Question: Javascript - yadcf filter OnClick event don't work after:
- -

This is my javascript code:
'''
var oTable;
$(document).ready(function(){
oTable = $('#example').dataTable().yadcf([
{column_number : 0},
{column_number : 3, filter_type: "range_number_slider", filter_container_id: "external_filter_container"},
{column_number : 2, text_data_delimiter: ",", filter_type: "auto_complete"},
{column_number : 1, text_data_delimiter: ",", filter_type: "auto_complete"},
{column_number : 4, column_data_type: "html", html_data_type: "text", filter_default_label: "Select tag", filter_type: "auto_complete"}]);
$(".label.lightblue" ).on( "click", function() {
yadcf.exFilterColumn(oTable, [[4, $(this).text()]]);
});
$(".label4.lightblue4" ).on( "click", function() {
yadcf.exFilterColumn(oTable, [[4, $(this).text()]]);
});
$(".label2.lightblue2" ).on( "click", function() {
yadcf.exFilterColumn(oTable, [[2, $(this).text()]]);
});
});
'''
Live example on jsfiddle: <URL>
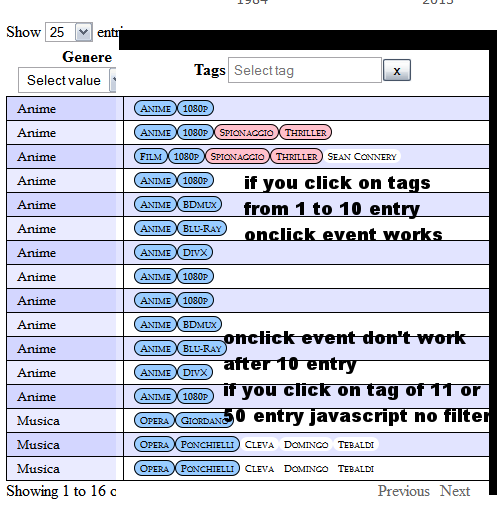
Answer: The tags (labels) are being added dynamically and hence they do not have events attached to them. Instead of '.click()' use <URL> like this .
'''
$('#example').on('click',".label.lightblue", function () {
alert('onclick label');
yadcf.exFilterColumn(oTable, [
[4, $(this).text()]
]);
});
'''
And the same way for '.label4.lightblue4' and '.label2.lightblue2'
Here is a <URL>
Hope this helps.